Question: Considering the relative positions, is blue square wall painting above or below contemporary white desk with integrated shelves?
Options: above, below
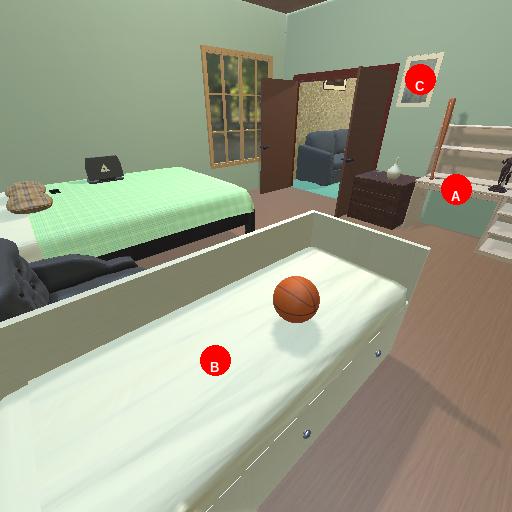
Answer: above